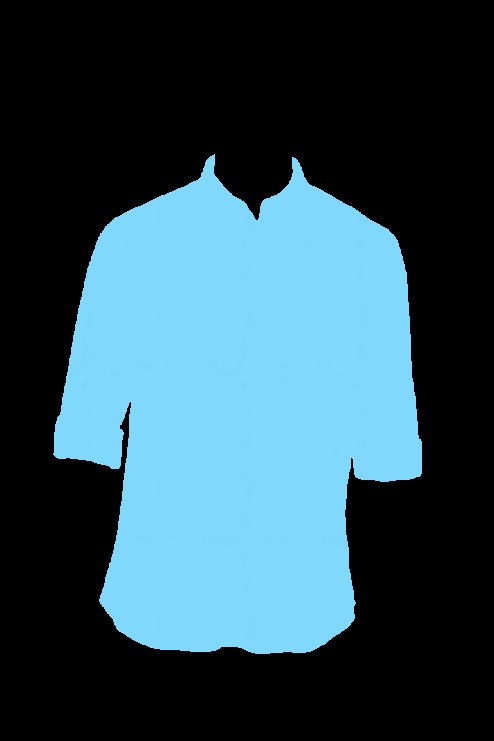
blue shirt